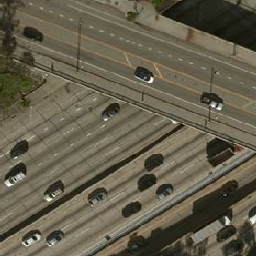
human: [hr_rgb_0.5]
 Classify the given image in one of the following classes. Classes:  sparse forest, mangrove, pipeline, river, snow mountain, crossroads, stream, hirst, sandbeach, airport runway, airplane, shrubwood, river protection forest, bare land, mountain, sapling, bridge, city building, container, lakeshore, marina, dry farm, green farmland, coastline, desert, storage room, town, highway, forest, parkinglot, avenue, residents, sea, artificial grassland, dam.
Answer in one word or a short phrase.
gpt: highway